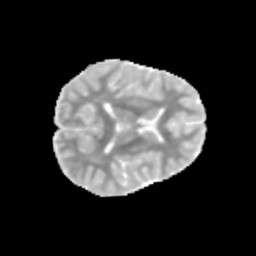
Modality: MD
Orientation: axial
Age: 9
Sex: male
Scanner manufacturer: siemens
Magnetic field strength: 3 T
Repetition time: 3.8 s
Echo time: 0.07 s